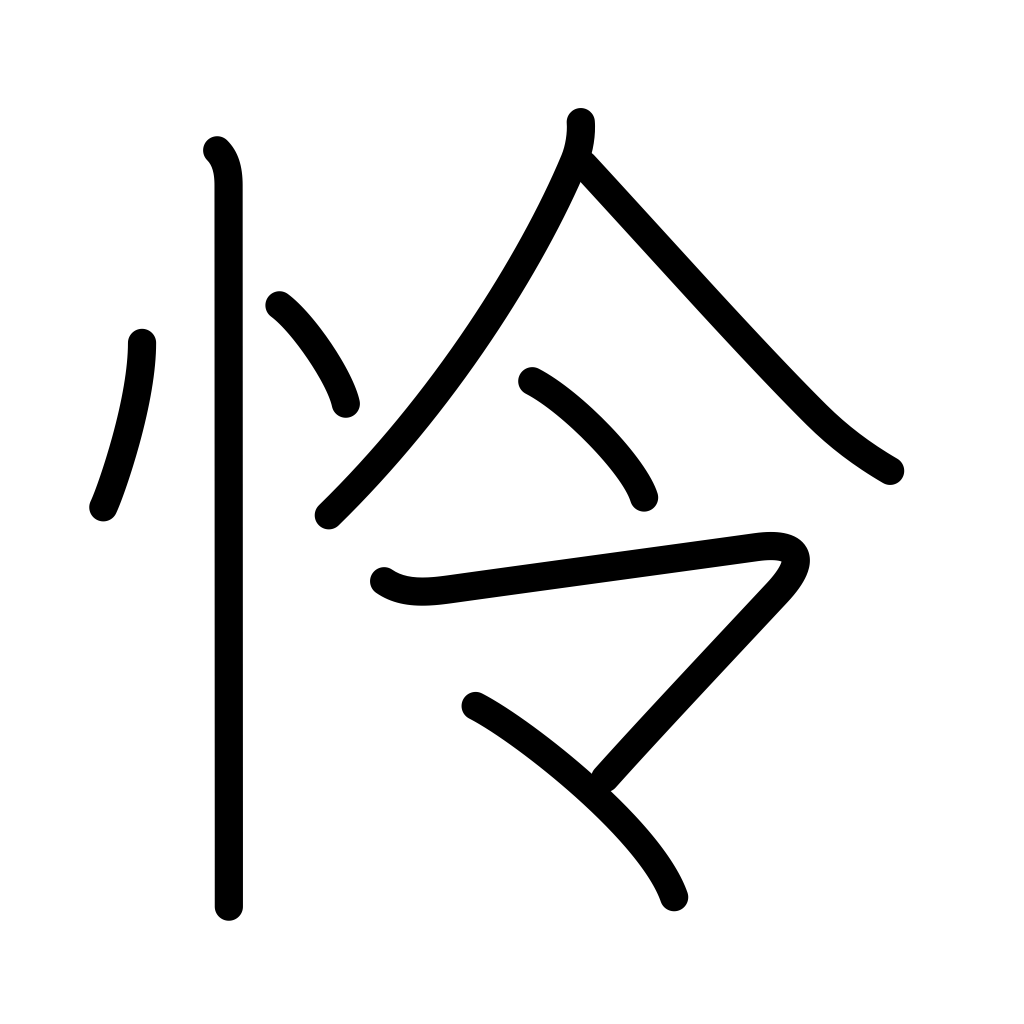
Meaning: wise